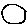
Label: circle